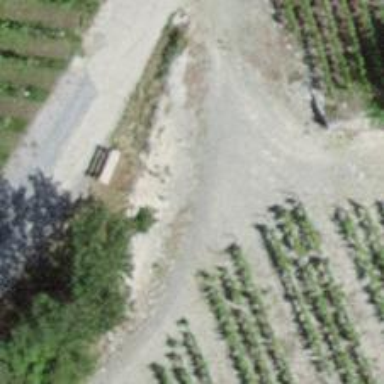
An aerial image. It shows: Brown bench in the vicinity.